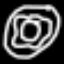
Label: donut